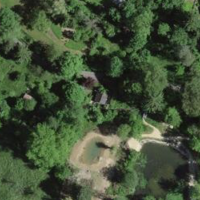
EUNIS habitat code: 25
Species observed at this site:
Anthocharis cardamines
Pholidoptera griseoaptera
Podarcis muralis
Corvus corone
Gallinula chloropus
Cyanistes caeruleus
Equisetum telmateia
Anas platyrhynchos
Parus major
Equisetum arvense
Oriolus oriolus
Aegithalos caudatus
Sylvia atricapilla
Turdus merula